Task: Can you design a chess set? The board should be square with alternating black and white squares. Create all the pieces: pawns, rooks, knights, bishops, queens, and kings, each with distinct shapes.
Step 1560:
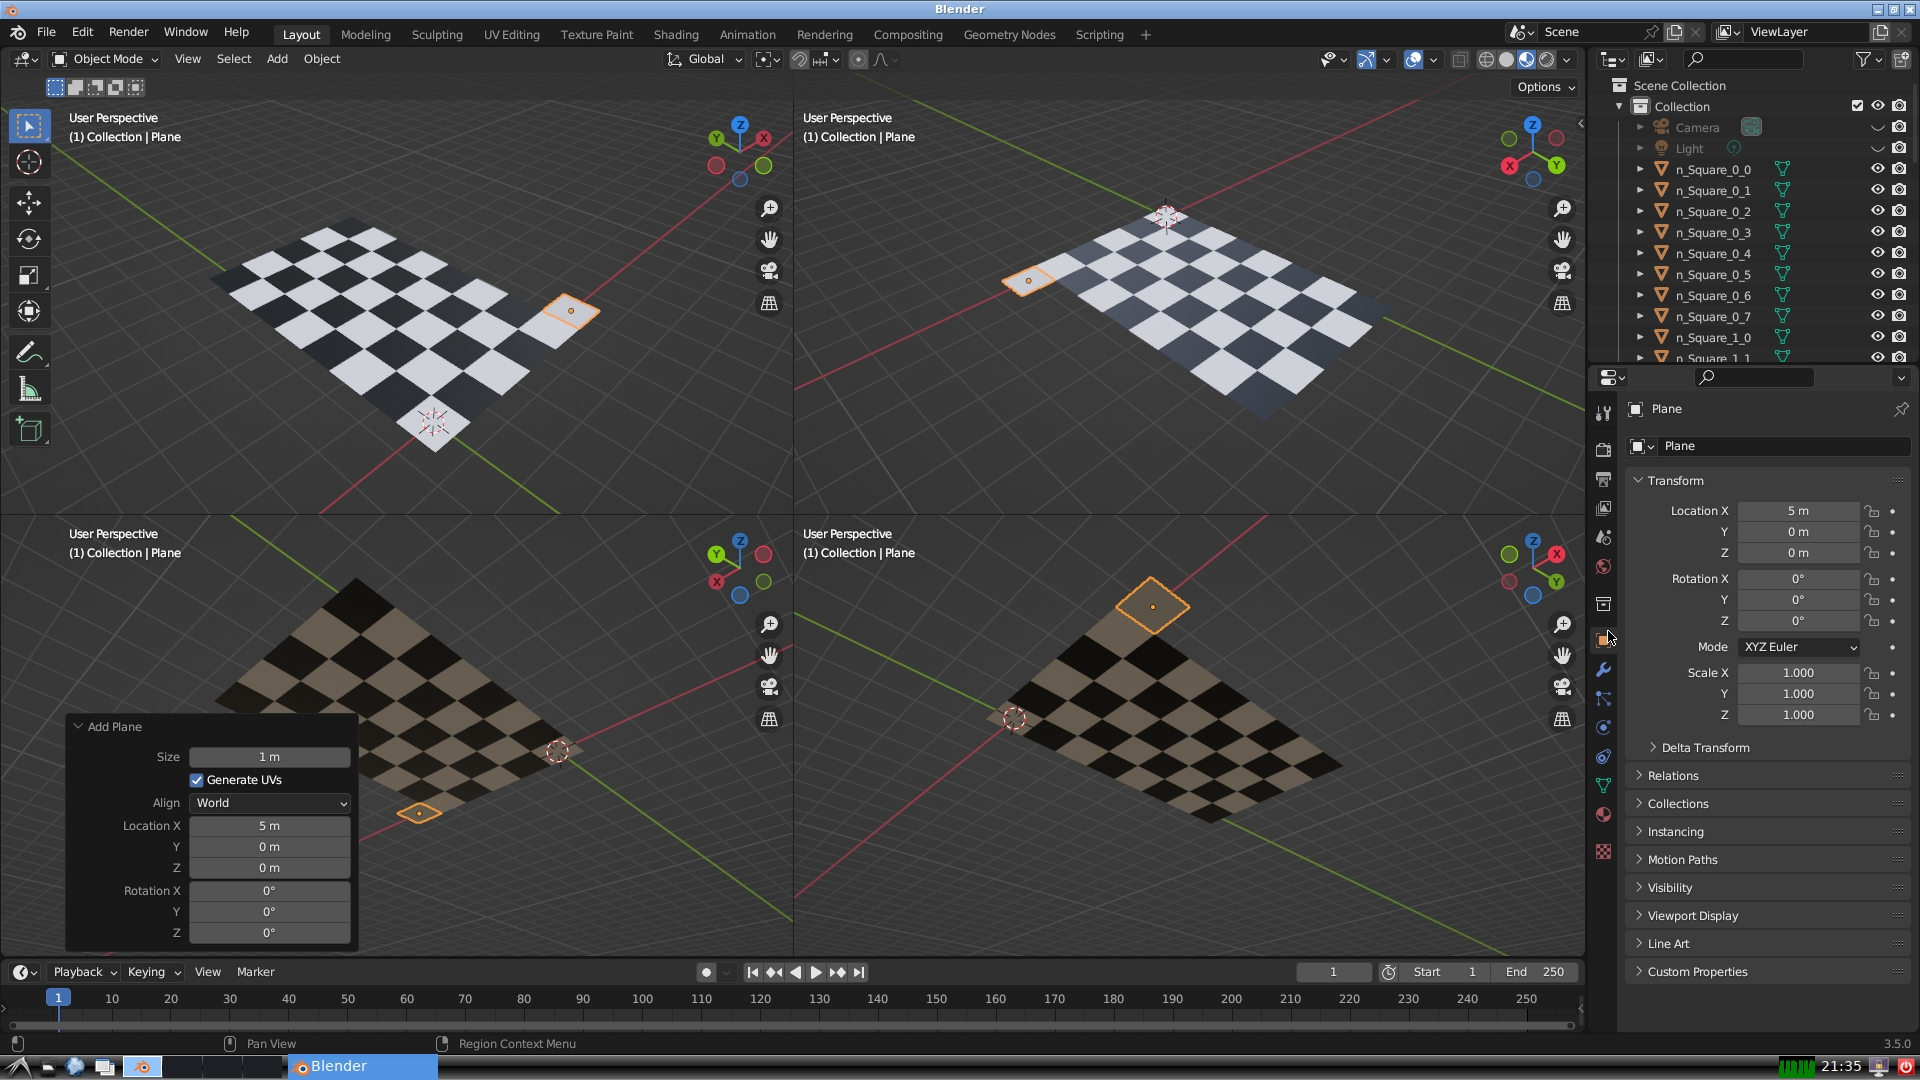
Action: {"mouse_move": [1732, 445]}